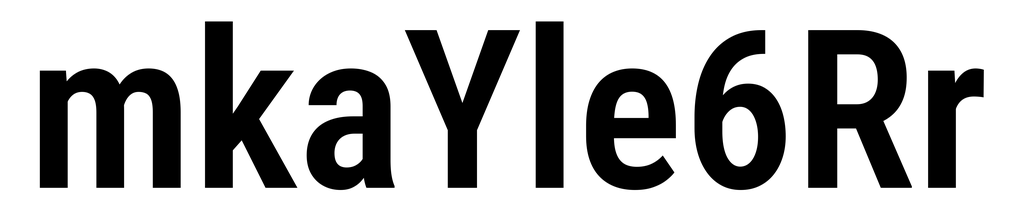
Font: Roboto_Condensed_SemiBold